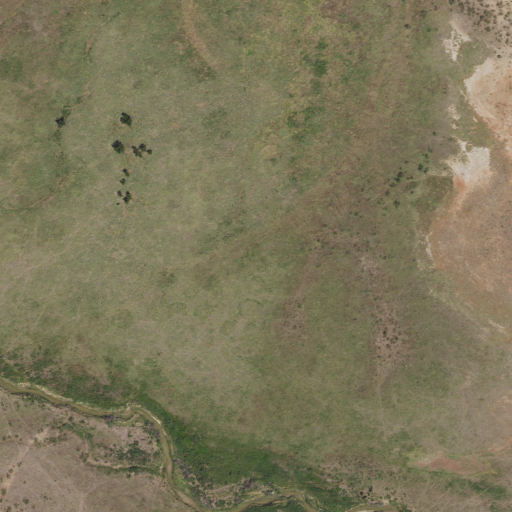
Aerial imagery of valley in Texas named Long Hollow Canyon containing herbaceous wetlands, woody wetlands, shrub, and grassland